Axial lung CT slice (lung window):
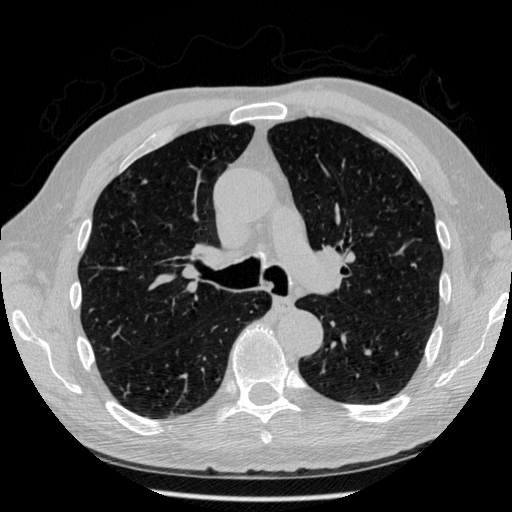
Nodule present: yes
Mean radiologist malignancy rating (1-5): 3